Field crop: maize
Growth stage: 1
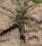
Species: salsola